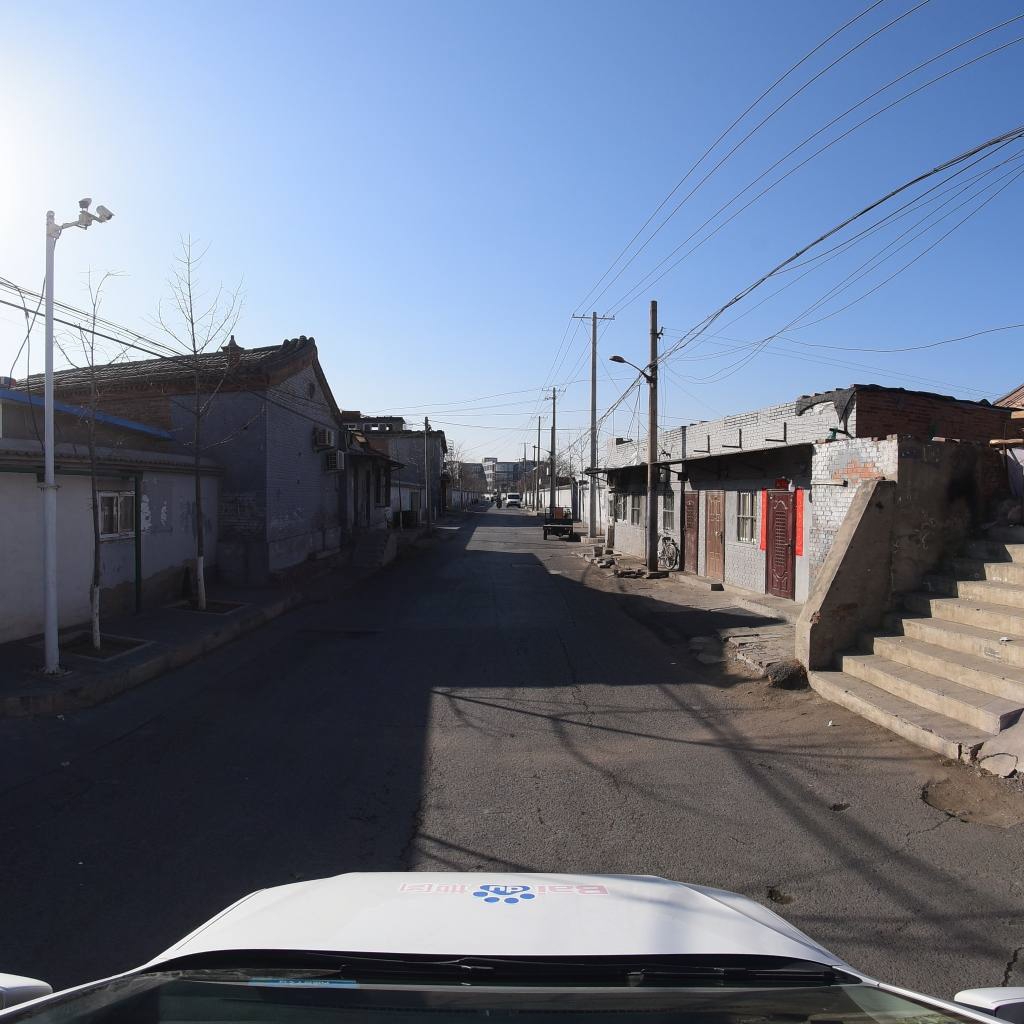
Region: Fengtai
Road damage annotations: longitudinal crack, pothole, pothole, longitudinal crack, longitudinal crack, pothole, transverse crack, longitudinal crack